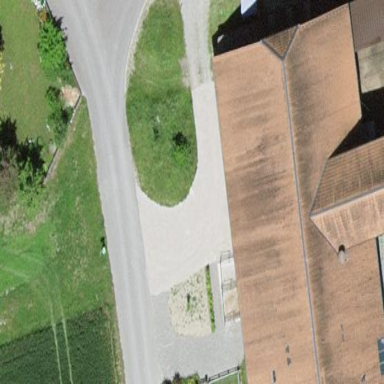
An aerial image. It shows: Farm building.